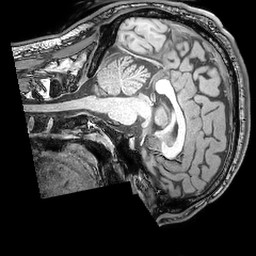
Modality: T1w
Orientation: sagittal
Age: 25
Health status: ill
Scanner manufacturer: philips
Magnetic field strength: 3 T
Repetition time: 0.007 s
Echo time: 0.0035 s